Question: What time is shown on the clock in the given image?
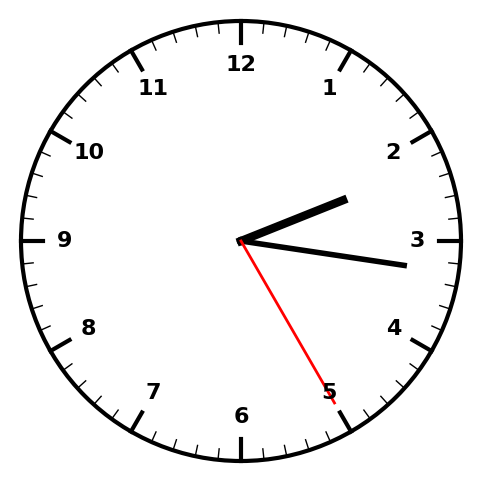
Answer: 02:16:25